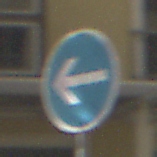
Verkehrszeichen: VorgeschriebeneFahrtrichtungHierLinks
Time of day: MorningAfternoon
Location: Outdoor (Urban)
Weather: PartlyCloudy
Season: NotSpecified
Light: Natural